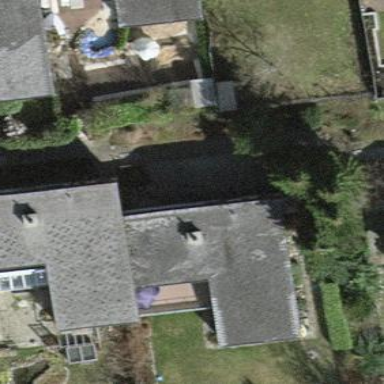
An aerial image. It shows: Terrace building.